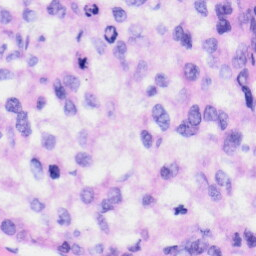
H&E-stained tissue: Liver